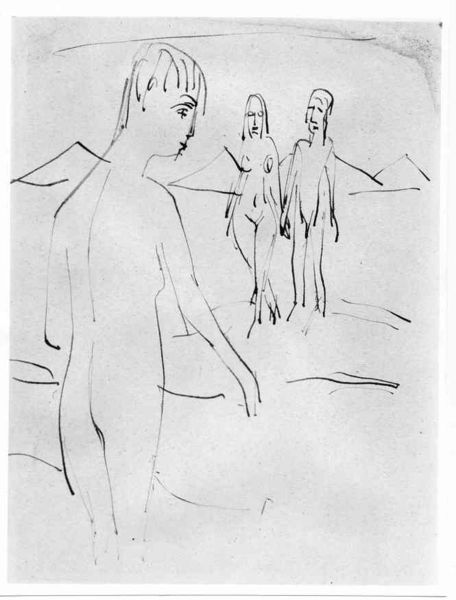
Titel: Drei stehende Akte im Freien
Künstler: Ernst Ludwig Kirchner
Standort: Karlsruhe
Institution: Staatliche Kunsthalle Karlsruhe
Schlagwörter: akt, berg, feder, gott, himmel, mann, meer, nackt, nackter, wasser, weiß, akte, aquarell, baden, fluss, frauen, heckel, kirchner, landschaft, menschen, see, brust, busen, frau, grau, mund, männer, nase, profil, rücken, schwarz, skizze, zeichnung, blick, gras, weg, expressionismus, hochformat, blond, gesichter, arm, arme, augen, blicke, gesicht, judith, hände, horizont, hügel, natur, brücke, einsam, gehen, schlank, auge, figur, haare, drei, paar, personen, front, ohren, müller, engel, brüste, hintern, strand, papier, perspektive, süden, zwei, moderne, abstrakt, berge, dünen, gebirge, modern, wüste, linien, ernst, nabel, nackte, striche, bad, adam, eva, tusche, gesäss, spaziergang, linie, kohle, schwimmen, fkk, nakt, hinten, wirbelsäule, druck, schwarzweiß, strich, bleistift, treffen, entwurf, reduziert, stift, tinte, vereinfacht, bleistiftzeichnung, jüngling, expressiv, picasso, begegnung, pyramide, gegenüber, die brücke, ägypten, tuschezeichnung, eypressionismus, ach, agen, trist, titten, freikörperkultur, zecihnung, pyramiden, wiß, nudisten, elle, adam eva, manner, rottluff, po, schmidt-rottluff, busen#, schmitt-rottluff, fremdeln, geknicktsein, brückegruppe, parymiden, menschen sind, erich heckel, schidt-rottluff, badene, striche', fettstift